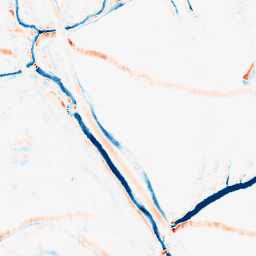
Category: morphological
Decomposition family: morphological_rect
Decomposition parameters: operation: average
width: 5
height: 10
Upsampling method: sinc_blackman
Upsampling parameters: scale: 2
kernel_size: 4
Upsampling scale: 2